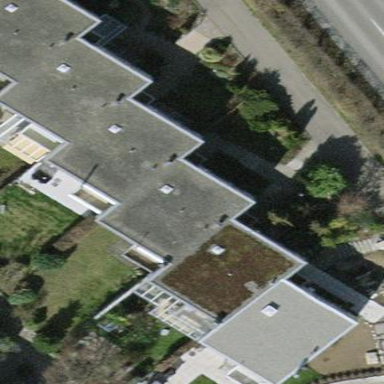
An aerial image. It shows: Terrace building.